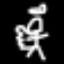
Label: angel